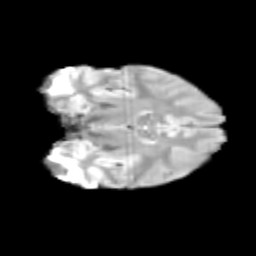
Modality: T2w
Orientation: coronal
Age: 12
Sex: female
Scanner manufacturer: siemens
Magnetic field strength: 3 T
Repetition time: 3.8 s
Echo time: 0.07 s